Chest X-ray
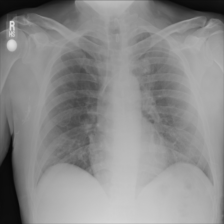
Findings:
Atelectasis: negative
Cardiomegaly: negative
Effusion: negative
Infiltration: negative
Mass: negative
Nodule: negative
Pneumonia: negative
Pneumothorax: negative
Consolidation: negative
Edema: negative
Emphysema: negative
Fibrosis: negative
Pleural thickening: negative
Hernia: negative